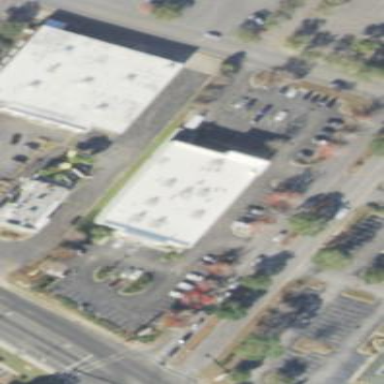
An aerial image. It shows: Commercial building.